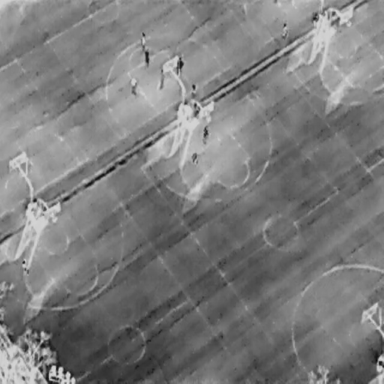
There are 11 People in the infrared image.